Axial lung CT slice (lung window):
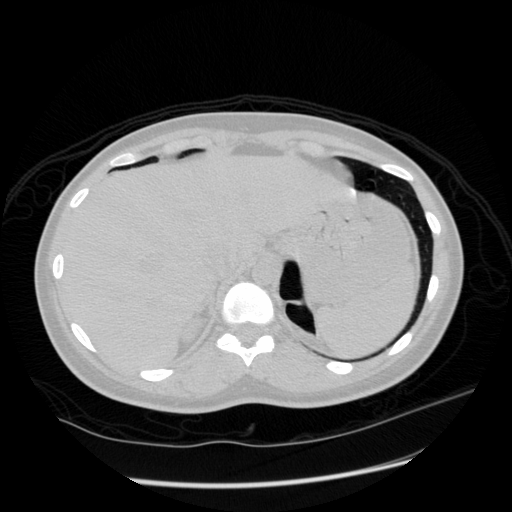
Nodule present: no